Current action and preconditions to check: trajectory_clear

Your task: For each precondition in the list above, predict whether it will hold at this action.

Consider the current scene as observed from the mobile robot's camera, and analyze the predicted future states of all dynamic agents (e.g., people, animals, vehicles, or any moving entities) within the NEXT SECOND.

IMPORTANT: Only answer "very likely" if you are absolutely certain—based on strong, clear evidence—that a dynamic agent will violate the precondition in the predicted future state. Do NOT answer "very likely" for unlikely, ambiguous, or low-probability risks.

Ask yourself for each precondition: Is there a high probability, with clear and convincing evidence, that the predicted future states of any dynamic agent will interfere with the predicted future state of the currently executing action within the NEXT SECOND, causing that precondition to fail?

Assess the risk level based on these predictions. Use "likely" or "very likely" if motions create a clear risk of interference.

Use "neutral" or "improbable" if agents are nearby but their predicted paths are clearly diverging or non-conflicting.

Failure Risk Categories: "very improbable", "improbable", "neutral", "likely", "very likely"

Answer Format: Output ONLY the probability_of_failure value from these categories: "very improbable", "improbable", "neutral", "likely", "very likely"

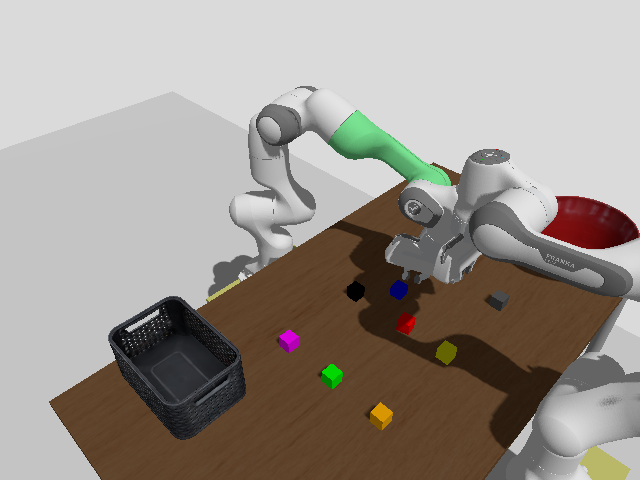

Answer: improbable